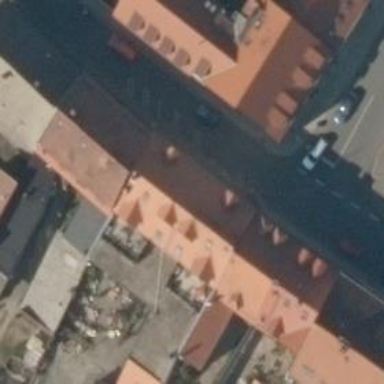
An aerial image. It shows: Restaurant.